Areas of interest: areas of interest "Botanical Garden"
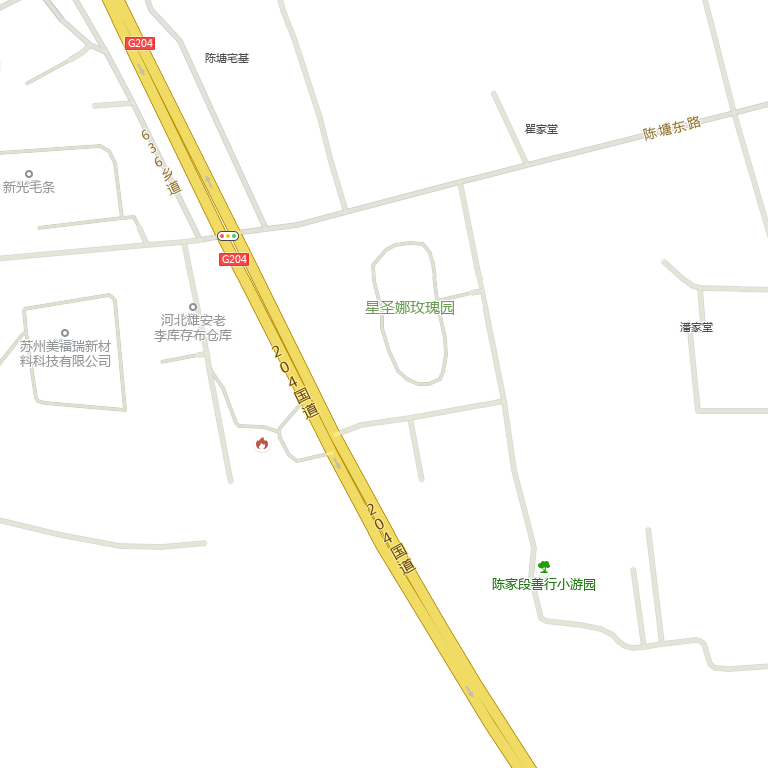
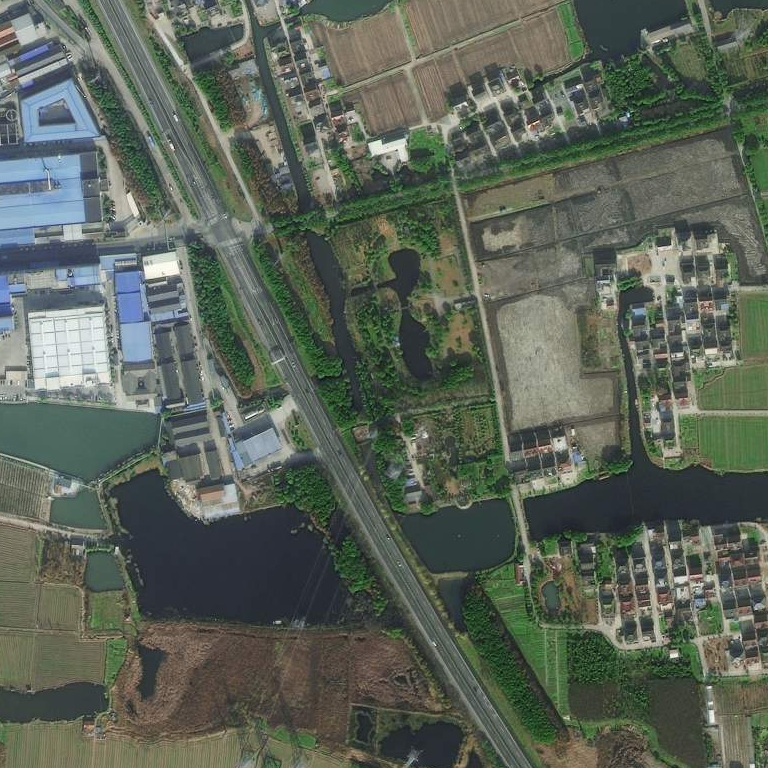